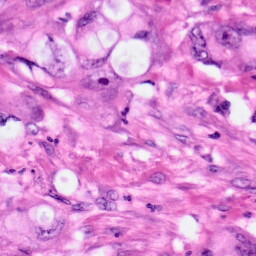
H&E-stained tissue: Pancreatic